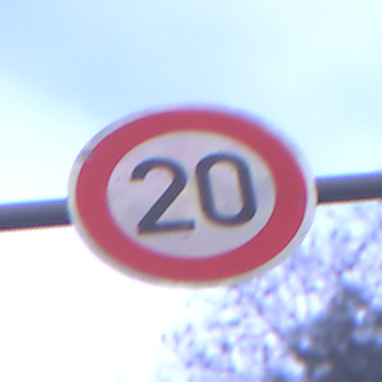
Verkehrszeichen: Geschwindigkeit20
Umgebung: Outdoor, Suburban
Tageszeit: Night
Wetter: PartlyCloudy
Licht: Artificial
Jahreszeit: NotSpecified
Kontrast: LowContrast